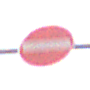
Verkehrszeichen: VerbotDerEinfahrt
Umgebung: Outdoor, Nature
Tageszeit: MorningAfternoon
Wetter: Overcast
Licht: Natural
Jahreszeit: NotSpecified
Kontrast: LowContrast